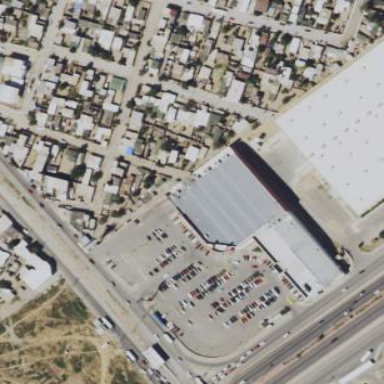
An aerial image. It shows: Commercial building housing supermarket.